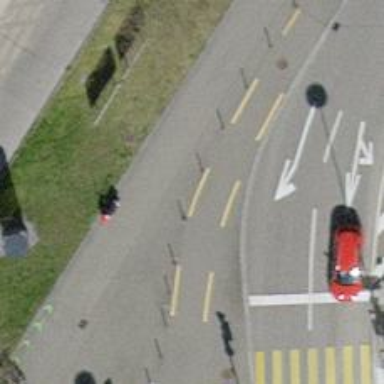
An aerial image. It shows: Asphalt path with sidewalk. The cycleway and footway surfaces are also asphalt.